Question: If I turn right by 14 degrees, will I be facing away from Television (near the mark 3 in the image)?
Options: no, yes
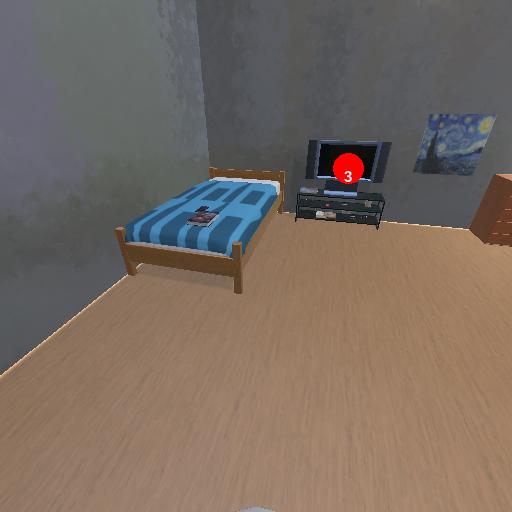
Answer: no